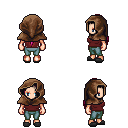
a pixel art fantasy rpg character, female body template, human, light skin, maroon pirate shirt, teal pants, pink ponytail hairstyle, cloth hood, gray slippers, four views (front, back, left, right), 2x2 character sprite sheet, small pixel art, hard edges, no anti-aliasing